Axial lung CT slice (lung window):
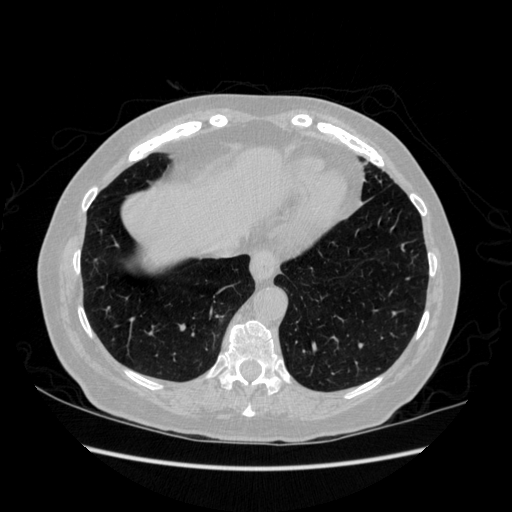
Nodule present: no